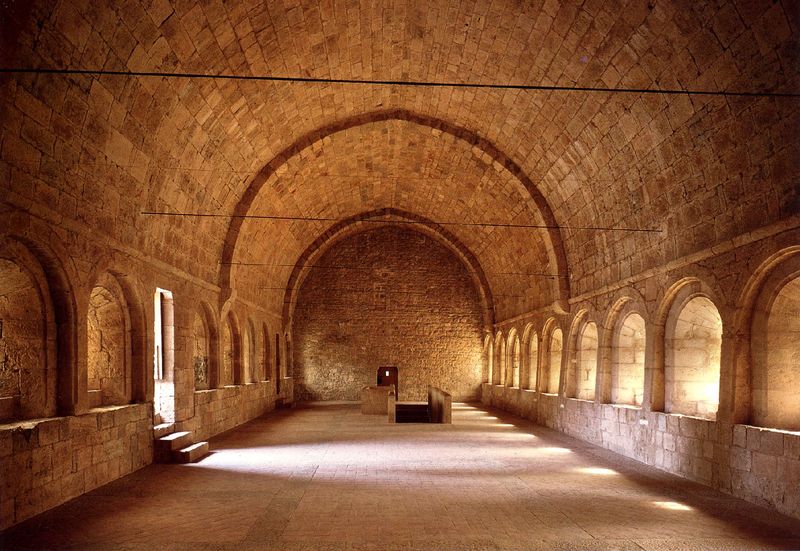
Titel: Zisterzienserabtei LeThoronet
Standort: Le Thoronet, Abtei Le Thoronet (EU - F - Provence - Alpes - Côte-d’Azur)
Schlagwörter: schatten, fenster, licht, raum, tür, architektur, stein, steine, kirche, sonne, rund, bogen, leer, ziegel, tag, saal, rundbogen, treppe, treppen, stufen, monumental, halle, foto, eingang, zugang, gewölbe, antike, kloster, rippen, schlicht, altar, reihung, ziegelsteine, sandstein, spitzbogen, rundbögen, romanik, kapelle, gurt, sakral, nischen, tonnengewölbe, romanisch, gemauert, nieschen, abgang, refektorium, gurtgesims, n, treppenabgang, rondbogen, brippen